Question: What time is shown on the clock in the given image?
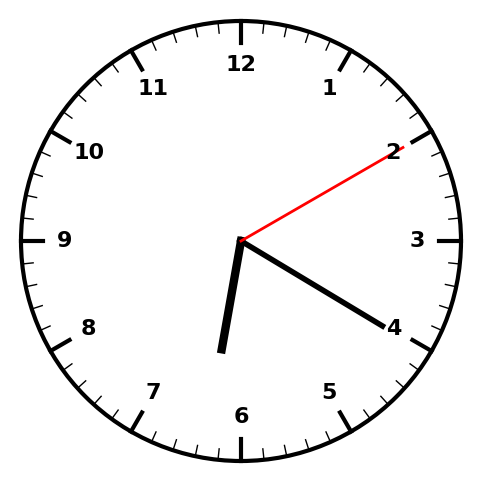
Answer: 06:20:10